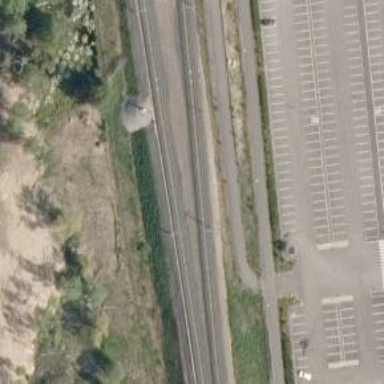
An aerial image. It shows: Railway signal with catenary mast.